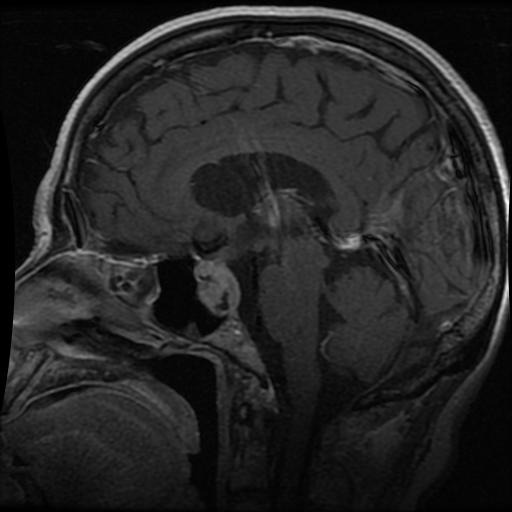
Label: pituitary